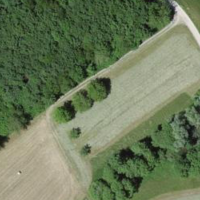
EUNIS habitat code: 52
Species observed at this site:
Caltha palustris